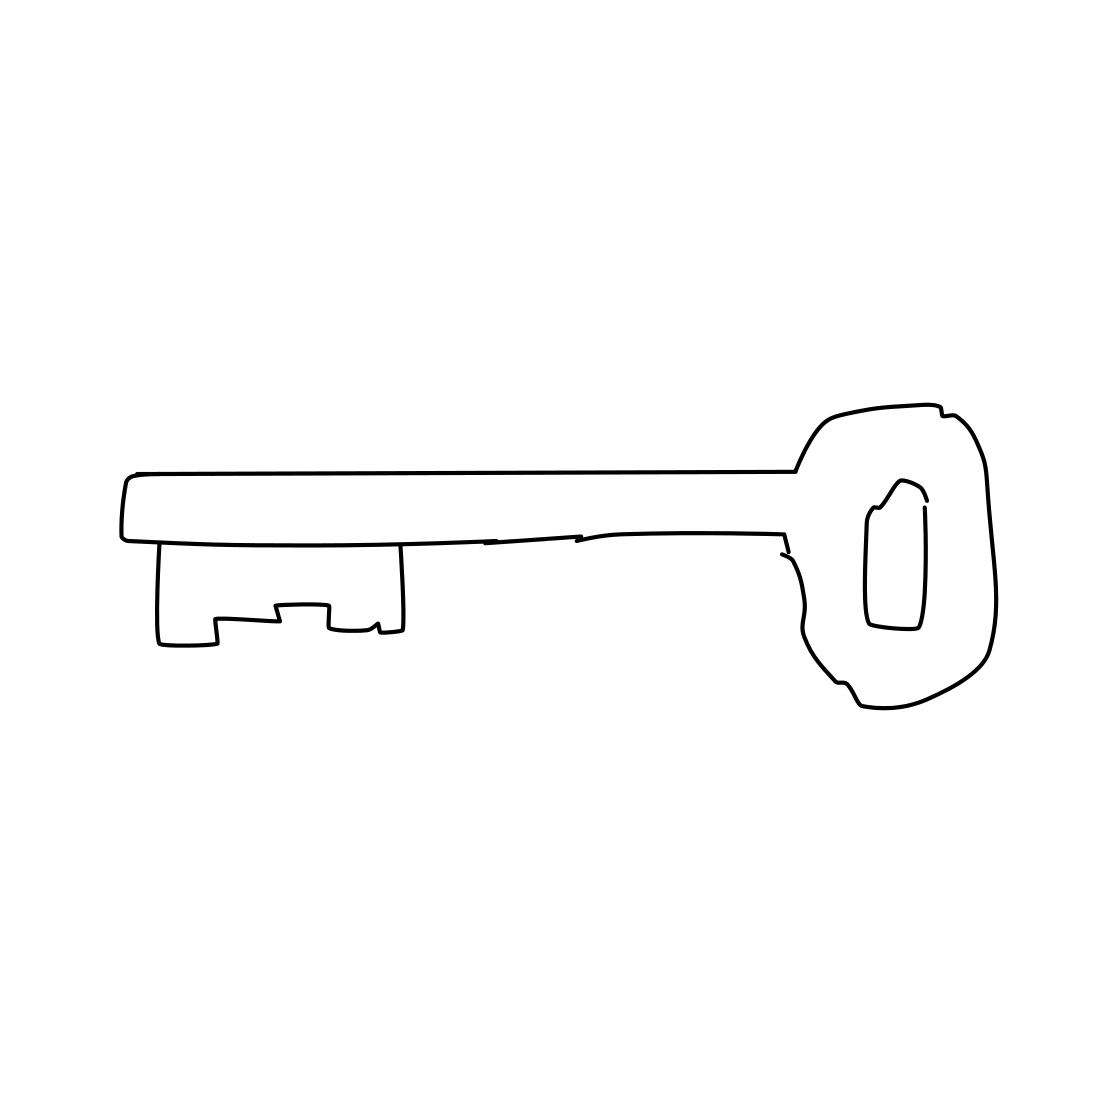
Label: key